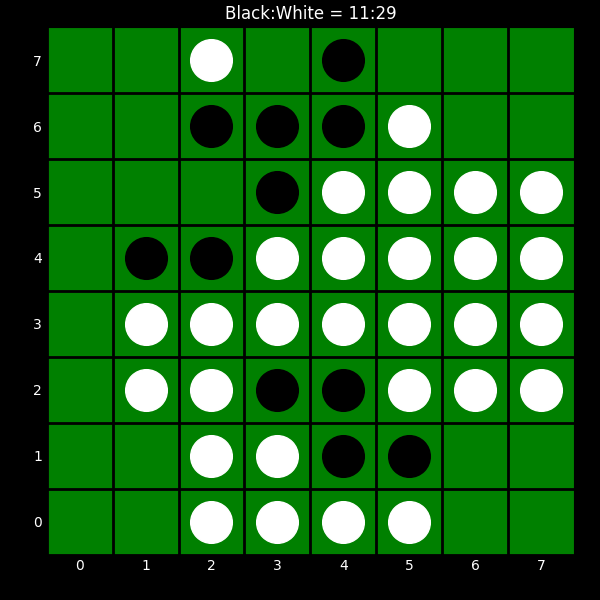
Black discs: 11
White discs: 29